Brain MRI, t1w sequence, axial 2D slice.
Patient: age 27, sex F, weight 90 kg, height 1.9 m
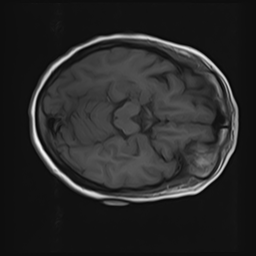